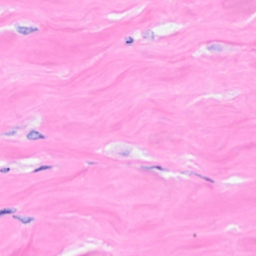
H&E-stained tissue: Breast